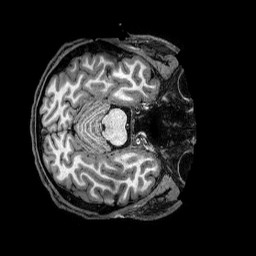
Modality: T1w
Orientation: axial
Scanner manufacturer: philips
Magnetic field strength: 3 T
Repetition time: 2.5 s
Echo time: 0.0057 s